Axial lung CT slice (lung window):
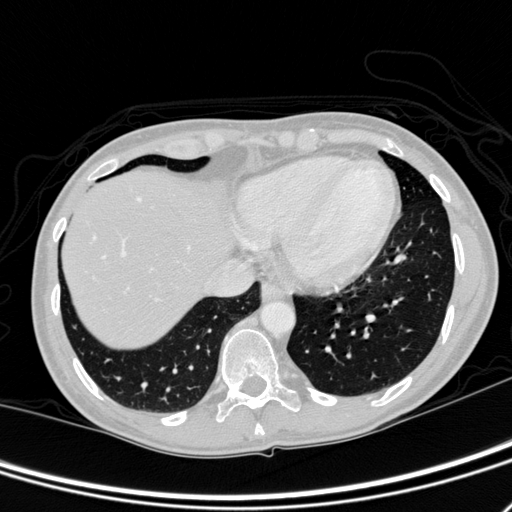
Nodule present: no